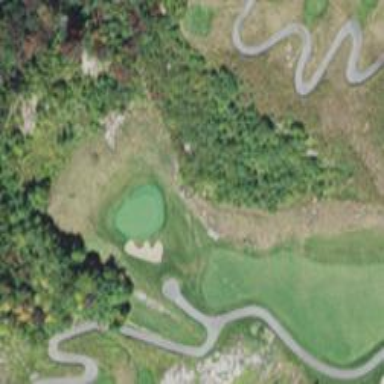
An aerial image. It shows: Golf hole.